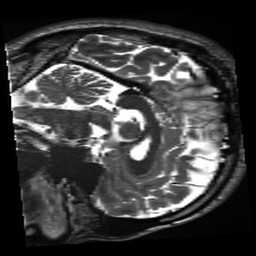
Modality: inplaneT2
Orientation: sagittal
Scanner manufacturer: siemens
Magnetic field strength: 3 T
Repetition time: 11 s
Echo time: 0.059 s